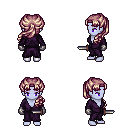
a pixel art fantasy rpg character, female body template, dark elf, purple skin, purple robe, teal pants, white blonde princess hairstyle, metal gloves, dagger, four views (front, back, left, right), 2x2 character sprite sheet, small pixel art, hard edges, no anti-aliasing